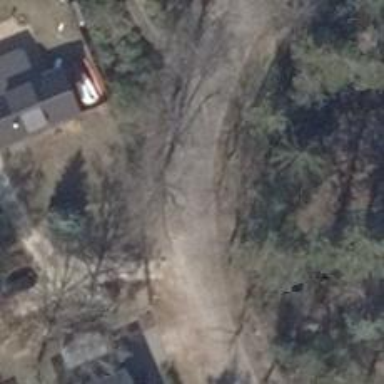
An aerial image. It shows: Residential road.